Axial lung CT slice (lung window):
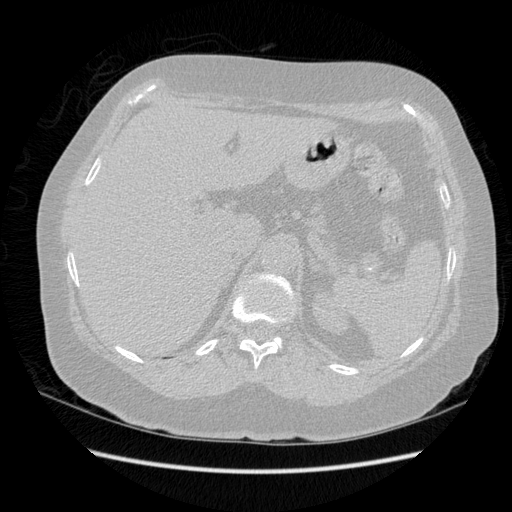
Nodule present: no